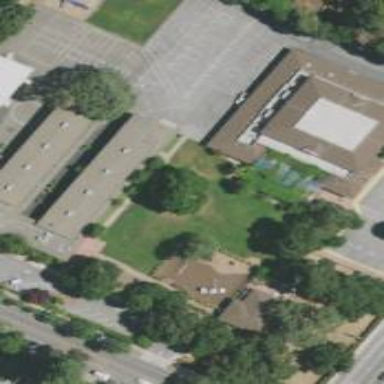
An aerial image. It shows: School.